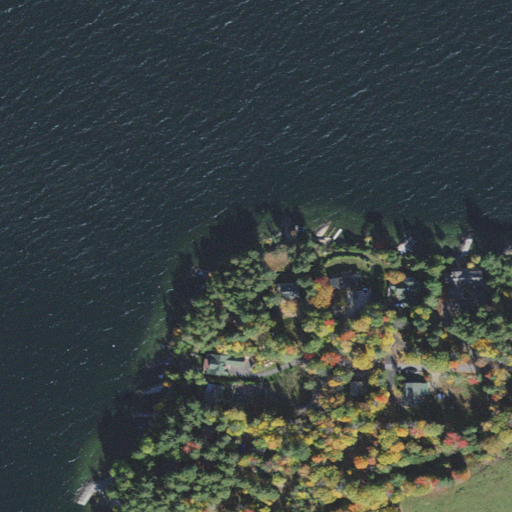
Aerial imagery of cape in New Hampshire named Black Point containing open water, evergreen forest, open development, mixed forest, low intensity development, medium intensity development, grassland, and pasture